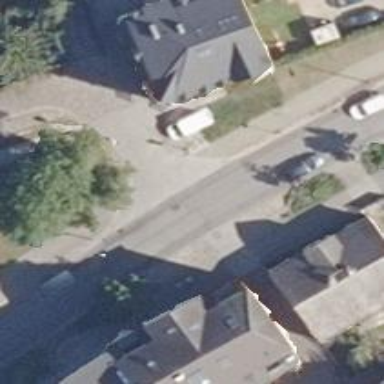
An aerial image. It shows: Living street.